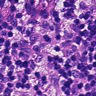
Metastatic tissue present: no